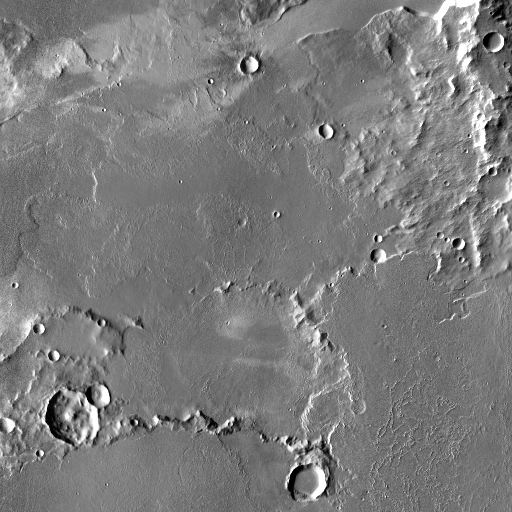
Crater classes present: Background, Other, Buried